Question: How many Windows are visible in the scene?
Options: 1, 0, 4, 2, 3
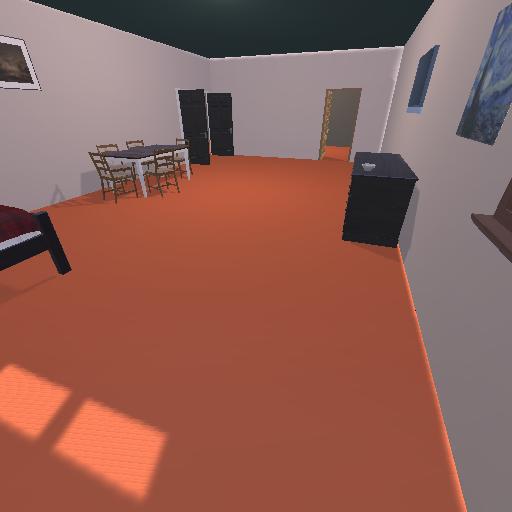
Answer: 1